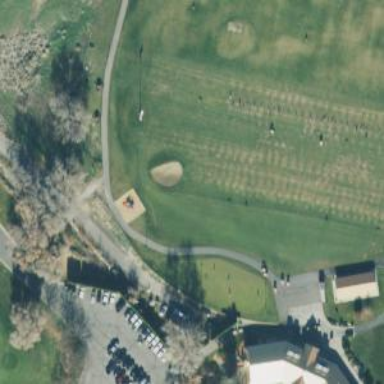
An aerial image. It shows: Scenic golf fairway.